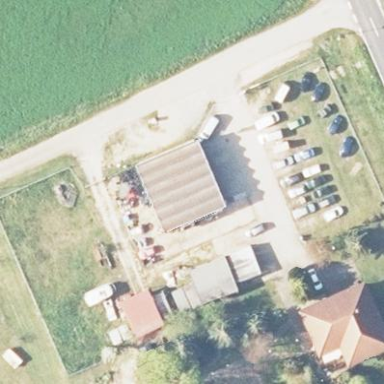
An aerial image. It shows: Building housing car repair shop and vehicle inspection facility.